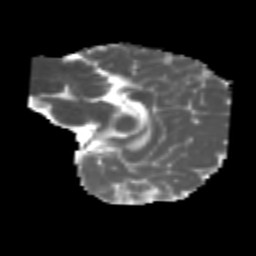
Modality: MD
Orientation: sagittal
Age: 6
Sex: male
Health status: healthy